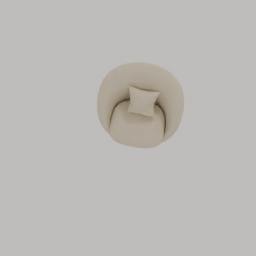
Label: furniture